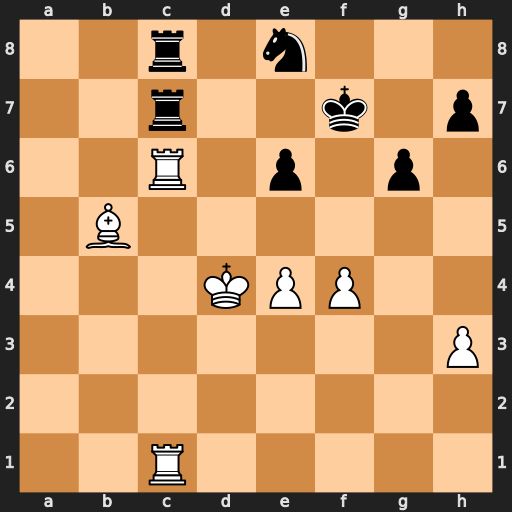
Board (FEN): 2r1n3/2r2k1p/2R1p1p1/1B6/3KPP2/7P/8/2R5
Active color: w
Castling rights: -
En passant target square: -
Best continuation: Rxc7+ Nxc7 Ke5